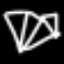
Label: diamond